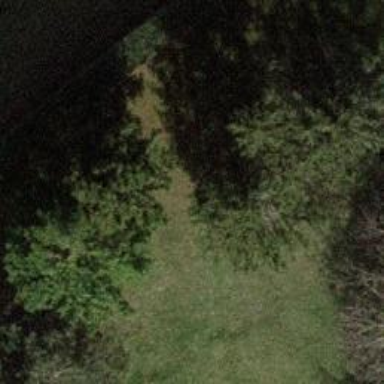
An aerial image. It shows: Evergreen needle-leaved tree.